Interaction volume radius: 5 \u00c5
Interaction volume height: 30 \u00c5
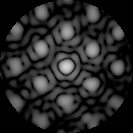
Disorder parameter: 0.2526